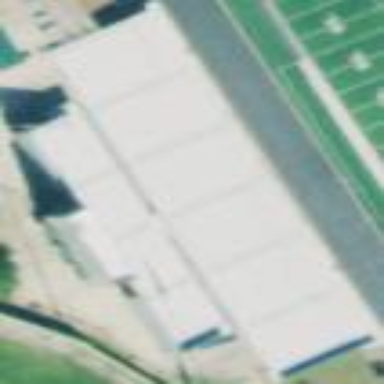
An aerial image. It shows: Bleachers on leisure land.